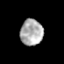
Tissue: prostate
Cell type: T cells
Senescence score: 0.3525
Nuclear area (px): 577
Mean DAPI intensity: 174.425